Question: let's say this is the very right of my google map :
i have a box with opacity there containing information, i wonder if there was a way
to let overlays like markers not appear behind the box or define an area for them or add an overall overlay margin padding or sth like let google scroll the map until the infowindow is in full sight as google does when its not on the map
maybe someone has an opinion to this?
could there be an easy overridal?
for hint
thanks in advance
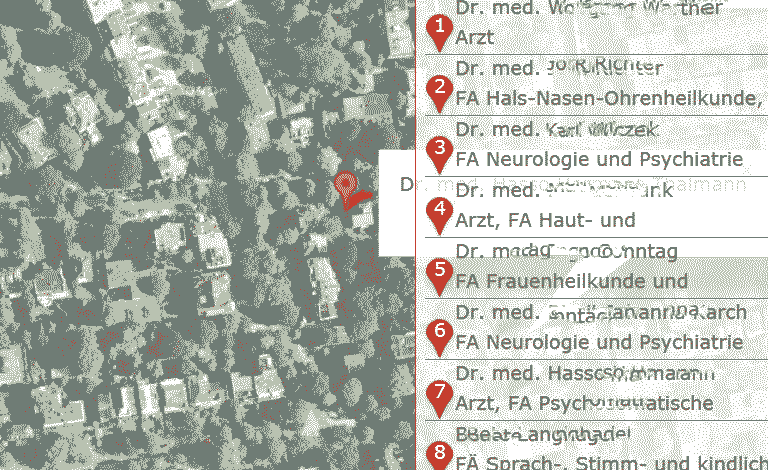
Answer: create a <URL> at control-position 'RIGHT_CENTER' with a width equal to the width of the box and a height of '0'.
With the height of '0' this control will be hidden, but the API will still recognize this control and will try to pan the infoWindow to a position where it's not covered by the control.